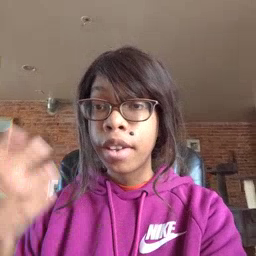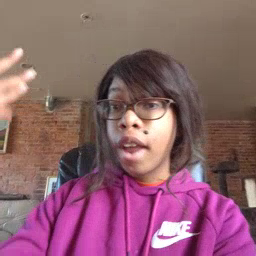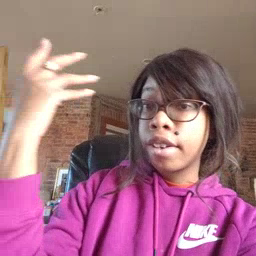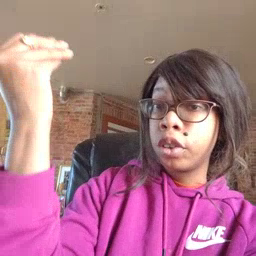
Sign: outside